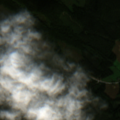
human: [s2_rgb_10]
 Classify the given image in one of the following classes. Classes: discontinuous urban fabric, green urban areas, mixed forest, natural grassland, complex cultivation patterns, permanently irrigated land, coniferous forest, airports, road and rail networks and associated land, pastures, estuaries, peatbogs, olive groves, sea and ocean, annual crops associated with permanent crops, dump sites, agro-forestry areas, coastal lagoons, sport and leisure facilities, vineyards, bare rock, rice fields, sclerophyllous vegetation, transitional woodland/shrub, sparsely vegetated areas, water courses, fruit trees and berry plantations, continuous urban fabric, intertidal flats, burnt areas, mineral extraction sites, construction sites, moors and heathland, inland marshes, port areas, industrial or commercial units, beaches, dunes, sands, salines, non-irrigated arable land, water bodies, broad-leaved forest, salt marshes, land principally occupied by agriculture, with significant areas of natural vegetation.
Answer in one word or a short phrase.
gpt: non-irrigated arable land, coniferous forest, transitional woodland/shrub